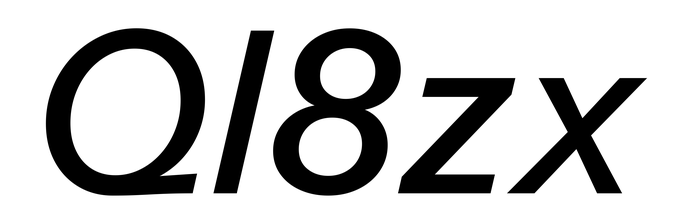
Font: InstrumentSans-Italic_Medium_Italic